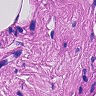
Metastatic tissue present: no